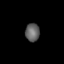
Tissue: skin
Cell type: Fibroblasts
Senescence score: 0.7642
Nuclear area (px): 251
Mean DAPI intensity: 97.884